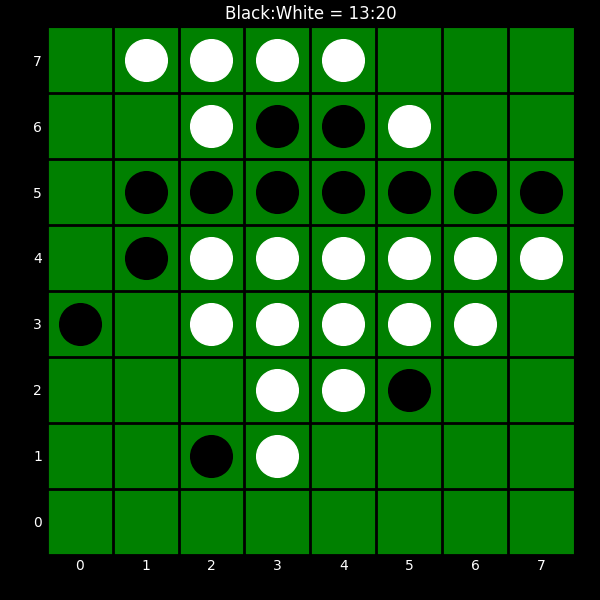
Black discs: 13
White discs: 20